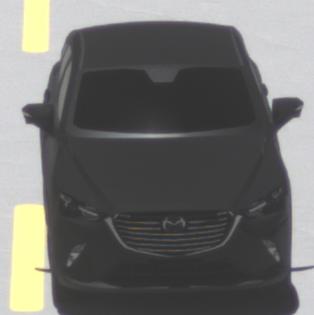
Make: Mazda
Model: CX-3 SKYACTIV-G 120
Detailed model: CX-3 (DK)
Model produced from: 2015/06
Model produced until: 2018/06
Doors: 5
Color: black
Road condition: dry road
Daytime: midday
Contrast: high contrast